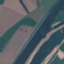
Land use / land cover class: River